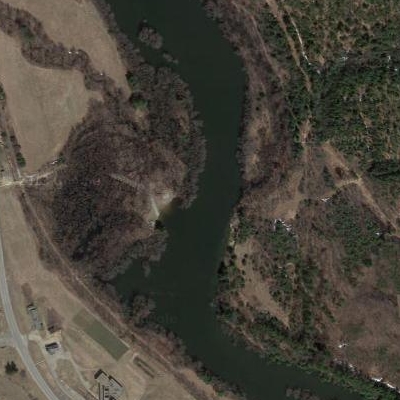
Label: RiverLake